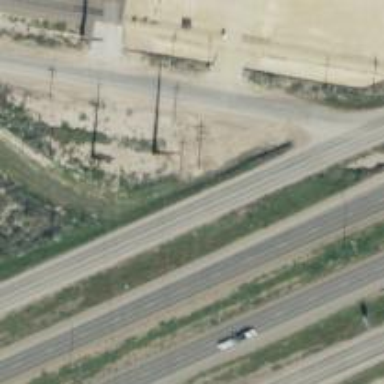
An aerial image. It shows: Power pole.